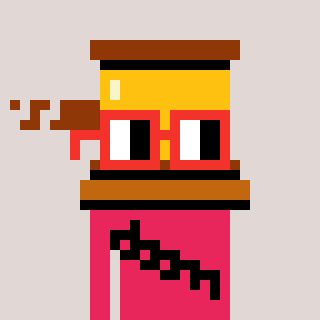
a pixel art character with square red glasses, a gavel-shaped head and a redpinkish-colored body on a warm background